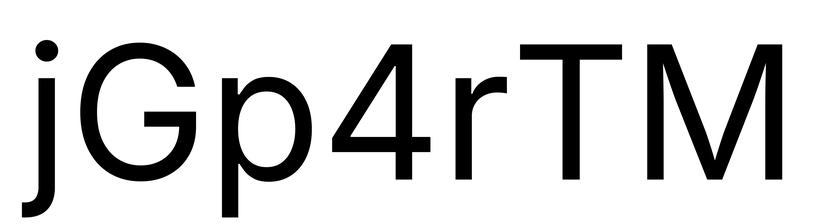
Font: Inter_Regular